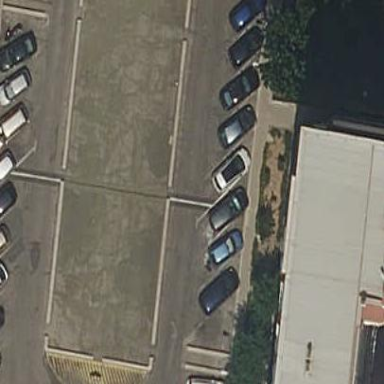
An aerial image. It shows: Parking area with surface.